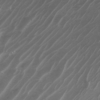
Label: not_dusty